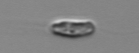
Label: Chrysochromulina